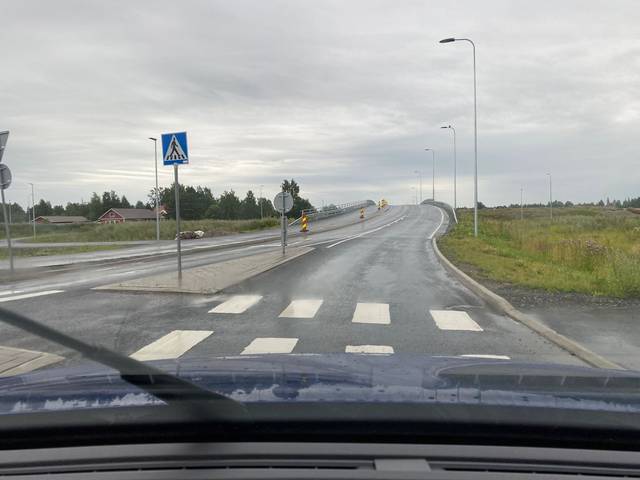
Region: Finland
Coordinates: 62.988, 22.009